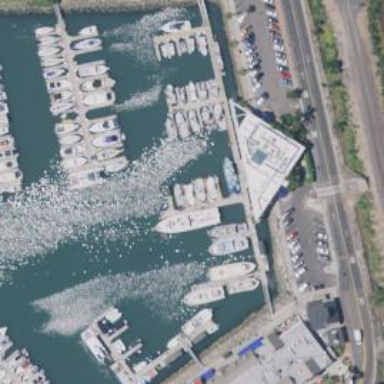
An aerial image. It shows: Man-made pier.